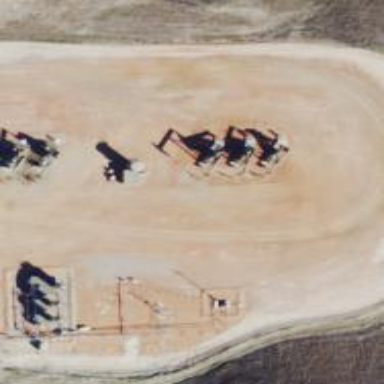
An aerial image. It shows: Petroleum well.